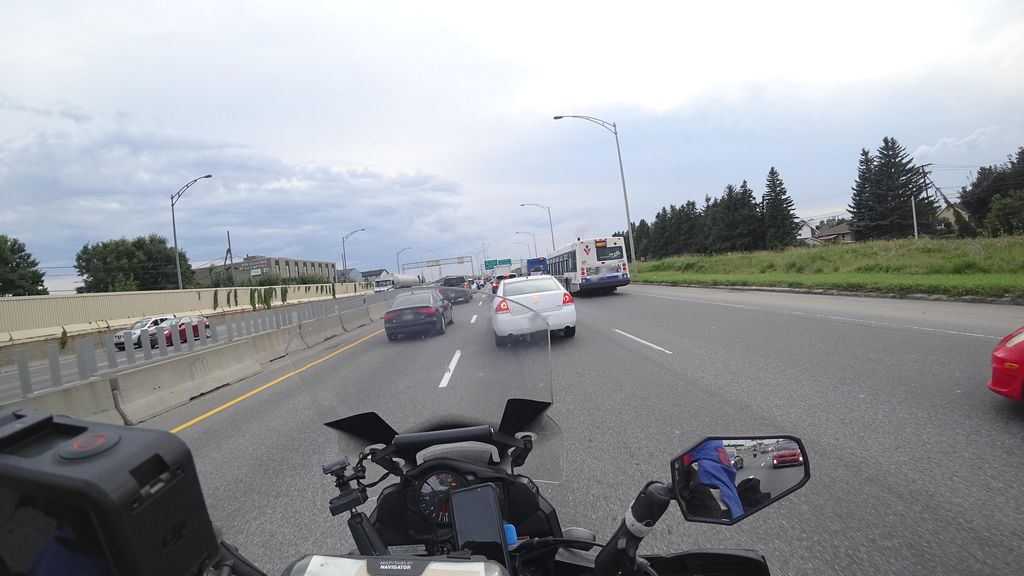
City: quebec_city